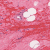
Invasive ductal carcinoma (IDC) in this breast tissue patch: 0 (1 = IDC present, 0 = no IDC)